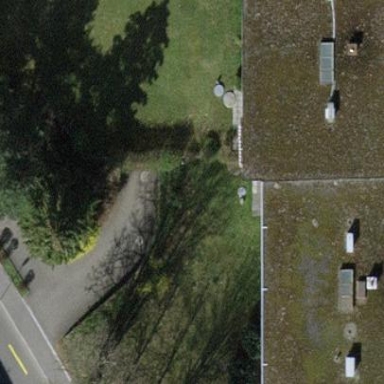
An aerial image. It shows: Flat-roofed building.